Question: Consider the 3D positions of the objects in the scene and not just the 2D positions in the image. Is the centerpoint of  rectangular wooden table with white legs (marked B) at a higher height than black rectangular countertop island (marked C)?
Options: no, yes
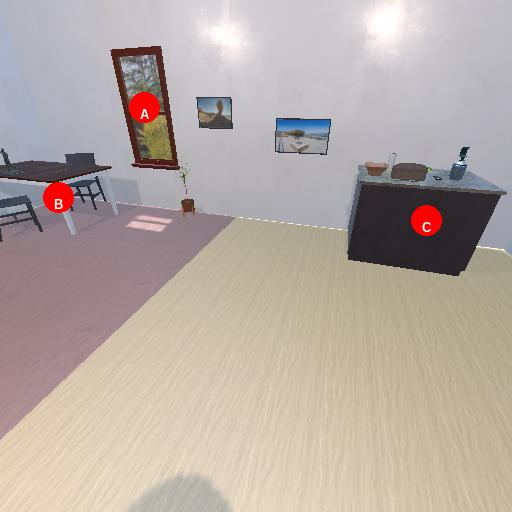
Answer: no